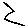
Label: zigzag